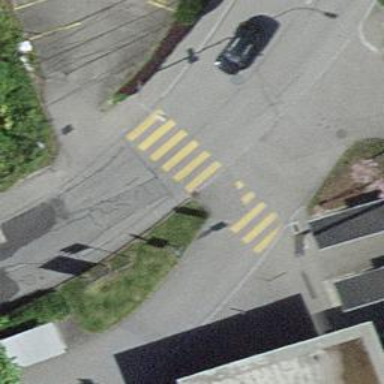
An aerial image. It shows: Marked crossing on the road.